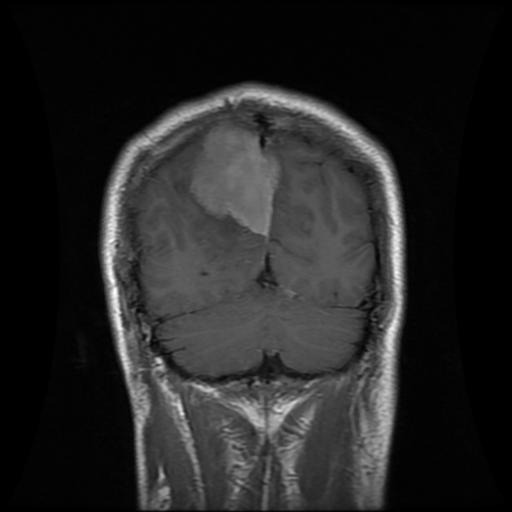
Label: meningioma